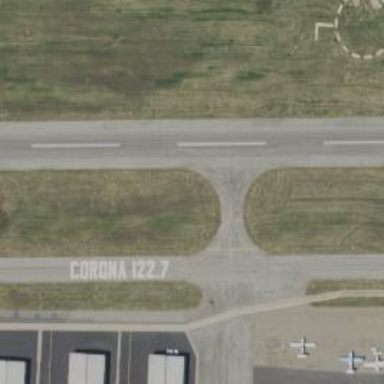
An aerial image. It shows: Image of taxiway at airport.